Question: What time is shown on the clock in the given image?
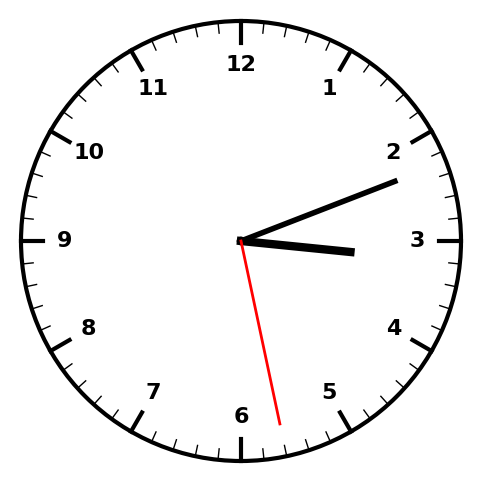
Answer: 03:11:28